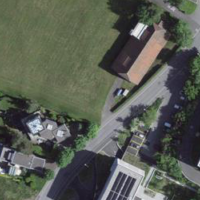
EUNIS habitat code: 54
Species observed at this site:
Juglans regia